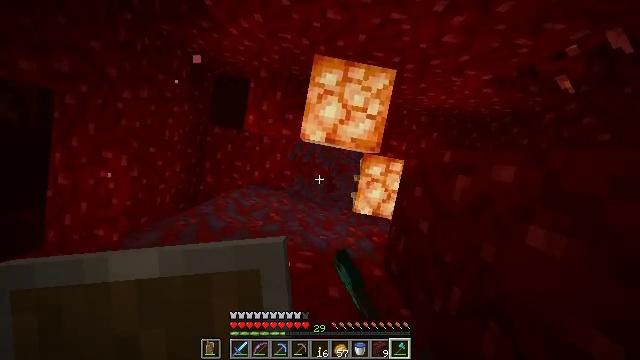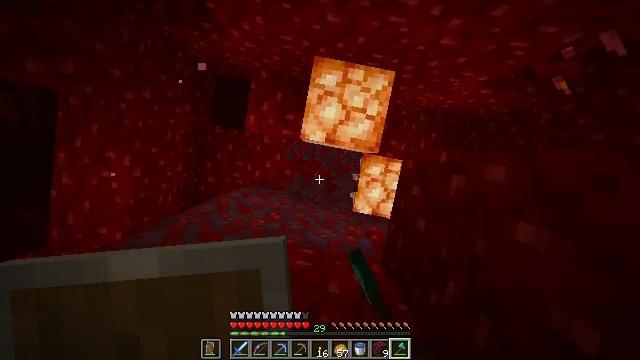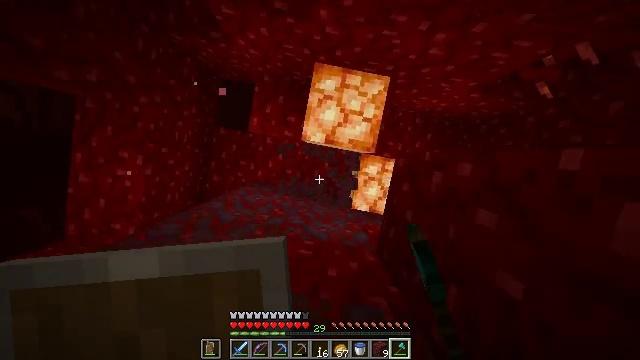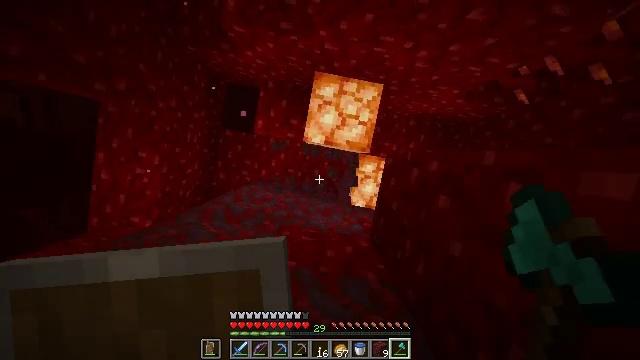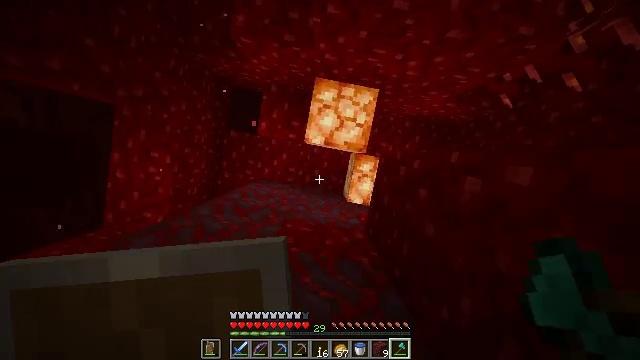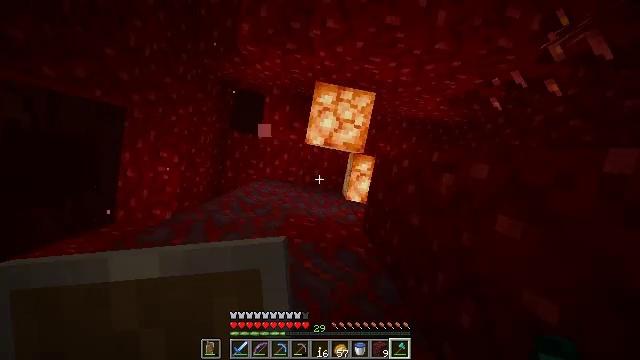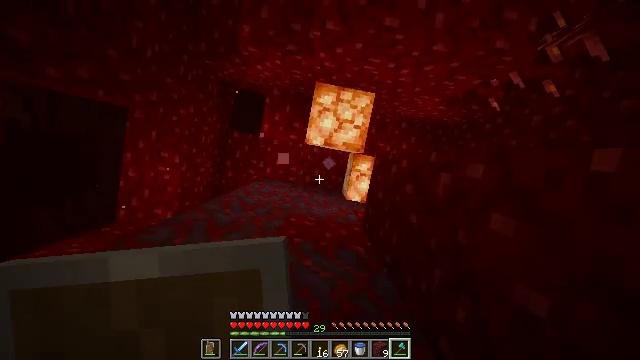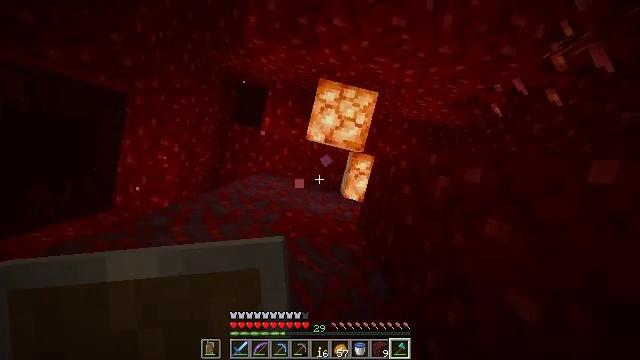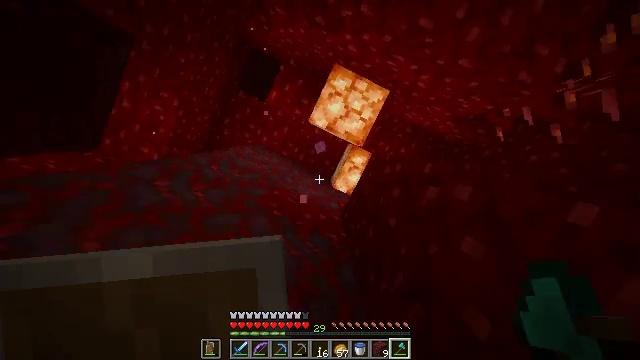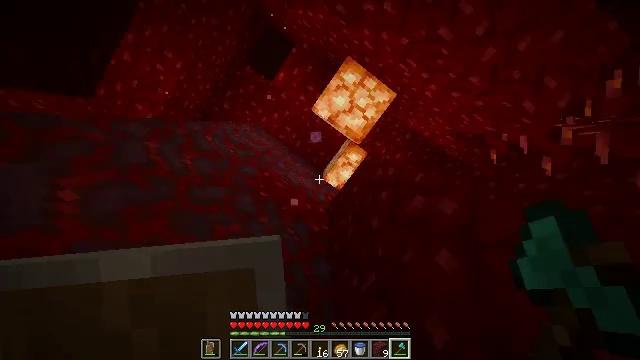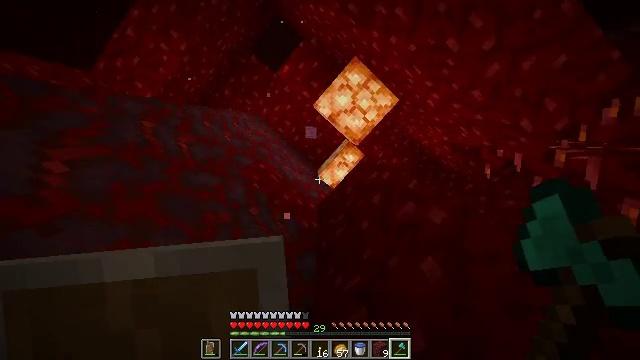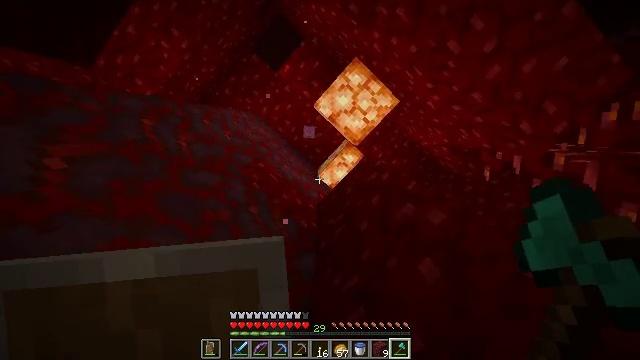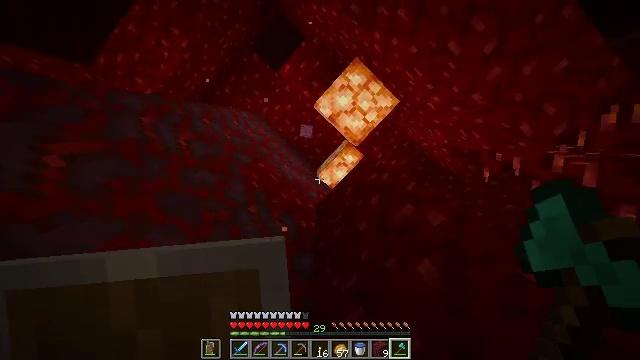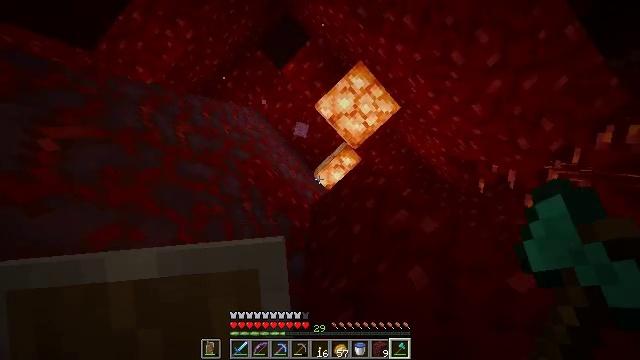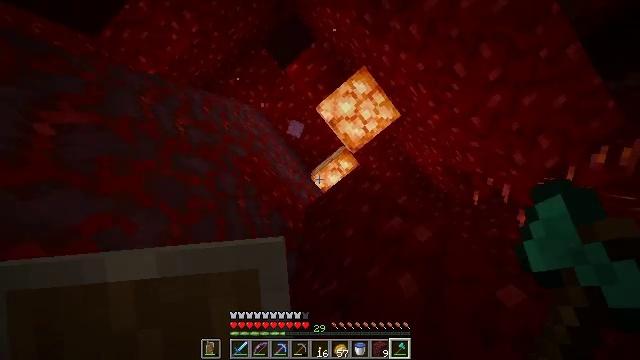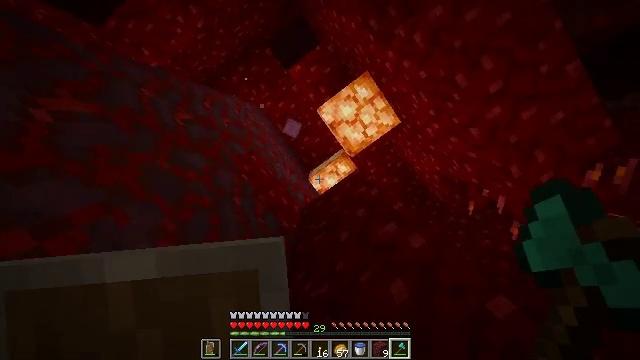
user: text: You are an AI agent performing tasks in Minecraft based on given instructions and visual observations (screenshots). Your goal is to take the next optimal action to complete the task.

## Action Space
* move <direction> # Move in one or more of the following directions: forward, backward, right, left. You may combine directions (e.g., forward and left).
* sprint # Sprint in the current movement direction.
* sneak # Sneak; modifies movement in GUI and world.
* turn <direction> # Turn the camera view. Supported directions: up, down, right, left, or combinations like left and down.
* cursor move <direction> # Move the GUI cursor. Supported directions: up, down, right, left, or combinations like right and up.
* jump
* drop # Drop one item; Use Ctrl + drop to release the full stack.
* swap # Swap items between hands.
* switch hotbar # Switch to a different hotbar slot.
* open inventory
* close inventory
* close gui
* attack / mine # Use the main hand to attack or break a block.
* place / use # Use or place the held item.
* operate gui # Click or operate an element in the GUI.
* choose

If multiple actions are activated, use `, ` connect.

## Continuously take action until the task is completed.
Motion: motion action
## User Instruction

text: Chop crimson stem from the tree.
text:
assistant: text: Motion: attack / mine, jump
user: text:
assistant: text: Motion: attack / mine, jump
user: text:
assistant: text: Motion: attack / mine, jump
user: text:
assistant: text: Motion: attack / mine, jump
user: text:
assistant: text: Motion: attack / mine, jump
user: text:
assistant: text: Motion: no_op
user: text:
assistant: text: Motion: turn right
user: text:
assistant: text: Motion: turn right and down
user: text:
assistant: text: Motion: turn right and down
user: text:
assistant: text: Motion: turn right
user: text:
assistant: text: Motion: no_op
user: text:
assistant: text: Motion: no_op
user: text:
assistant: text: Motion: turn right
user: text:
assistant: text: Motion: turn right
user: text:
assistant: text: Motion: turn right
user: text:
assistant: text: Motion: turn right and up
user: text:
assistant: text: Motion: turn right and up
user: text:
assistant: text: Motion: turn right
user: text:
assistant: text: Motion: turn right and down
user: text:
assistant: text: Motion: turn right
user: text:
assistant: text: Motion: turn right
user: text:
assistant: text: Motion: turn right
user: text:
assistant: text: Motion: no_op
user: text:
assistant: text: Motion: turn right
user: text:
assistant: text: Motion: turn right and up
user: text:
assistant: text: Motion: turn right and down
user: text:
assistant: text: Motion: turn left and down
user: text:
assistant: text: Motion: turn left and down
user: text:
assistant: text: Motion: turn left and down
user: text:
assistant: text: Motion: turn left and down